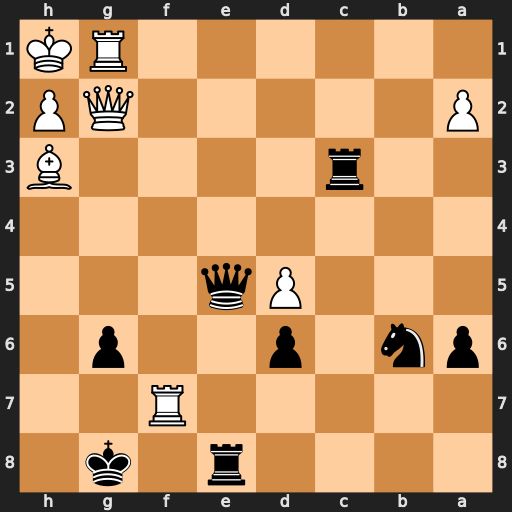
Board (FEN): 4r1k1/5R2/pn1p2p1/3Pq3/8/2r4B/P5QP/6RK
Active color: b
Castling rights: -
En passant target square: -
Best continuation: Kxf7 Qxg6+ Ke7